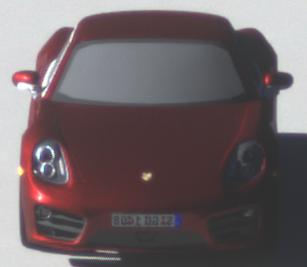
Make: Porsche
Model: Cayman
Detailed model: Cayman (981C)
Model produced from: 2013/03
Model produced until: 2014/04
Doors: 2
Color: red
Road condition: dry road
Daytime: morning or afternoon
Contrast: high contrast